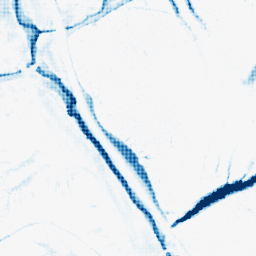
Category: morphological
Decomposition family: morphological
Decomposition parameters: operation: closing
size: 10
Upsampling method: sinc_hamming
Upsampling parameters: scale: 4
kernel_size: 4
Upsampling scale: 4